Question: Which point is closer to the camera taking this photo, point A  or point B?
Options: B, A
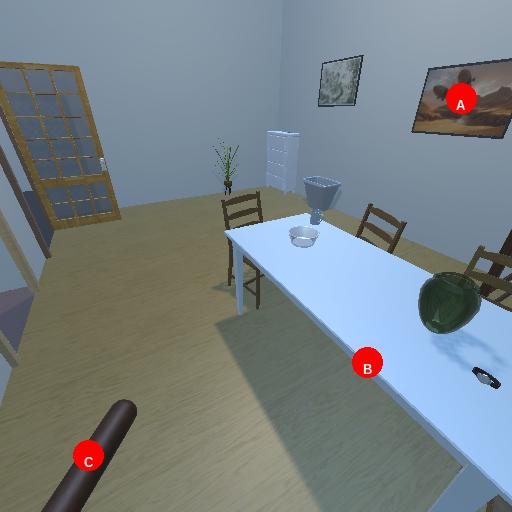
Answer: B